Breast ultrasound image
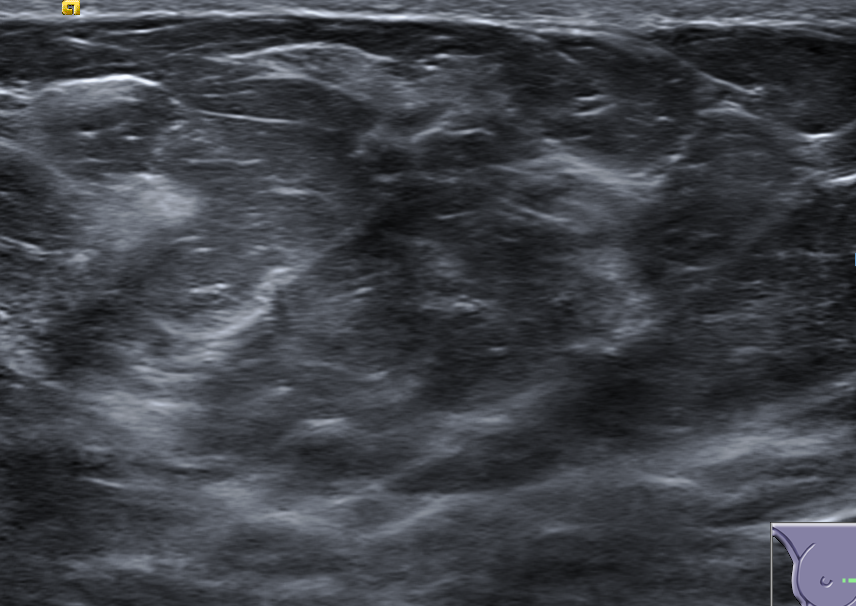
Diagnosis: normal